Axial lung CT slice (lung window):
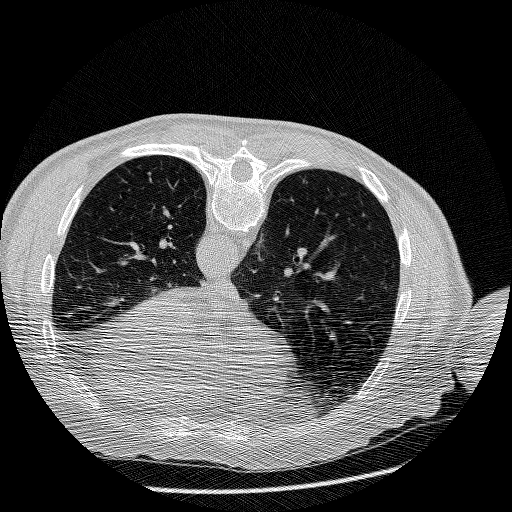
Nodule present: no